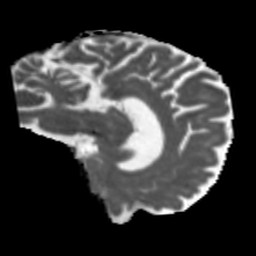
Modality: MD
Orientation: sagittal
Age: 58
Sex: male
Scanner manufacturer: siemens
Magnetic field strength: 3 T
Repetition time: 5.47 s
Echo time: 0.0854 s